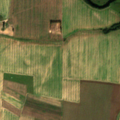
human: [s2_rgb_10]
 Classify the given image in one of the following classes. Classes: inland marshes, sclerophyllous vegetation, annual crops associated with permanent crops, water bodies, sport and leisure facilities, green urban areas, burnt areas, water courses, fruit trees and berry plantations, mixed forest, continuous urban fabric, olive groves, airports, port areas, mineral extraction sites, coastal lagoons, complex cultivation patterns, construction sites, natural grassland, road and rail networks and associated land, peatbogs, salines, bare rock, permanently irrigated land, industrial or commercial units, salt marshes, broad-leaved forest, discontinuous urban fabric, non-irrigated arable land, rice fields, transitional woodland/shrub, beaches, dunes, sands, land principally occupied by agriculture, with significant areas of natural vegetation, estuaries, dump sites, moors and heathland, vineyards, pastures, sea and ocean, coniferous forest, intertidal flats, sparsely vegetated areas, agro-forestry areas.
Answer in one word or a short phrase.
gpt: non-irrigated arable land, land principally occupied by agriculture, with significant areas of natural vegetation